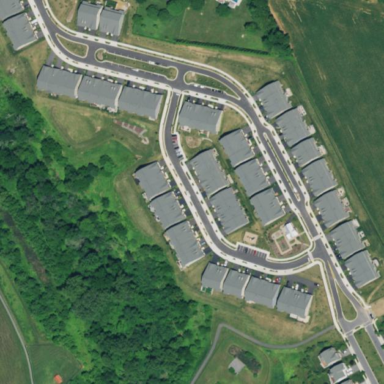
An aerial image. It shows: Neighborhood.